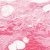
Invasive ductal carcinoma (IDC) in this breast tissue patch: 0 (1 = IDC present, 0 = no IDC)